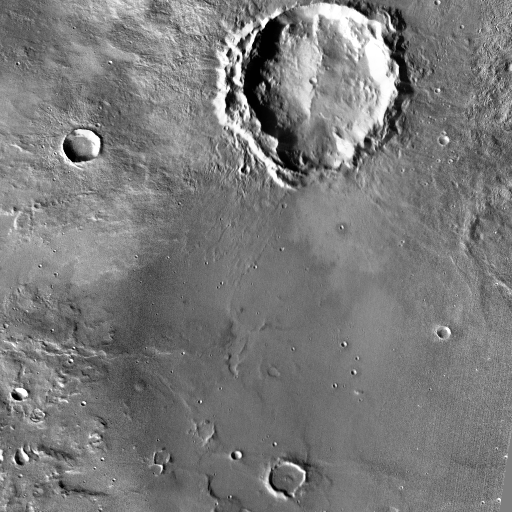
Crater classes present: Background, Other, Layered, Buried